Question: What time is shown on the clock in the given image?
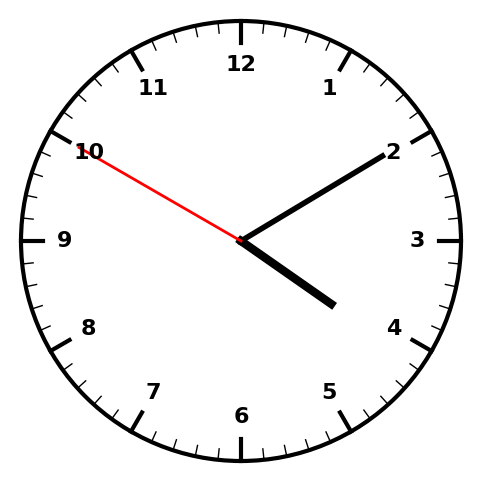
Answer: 04:09:50